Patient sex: M
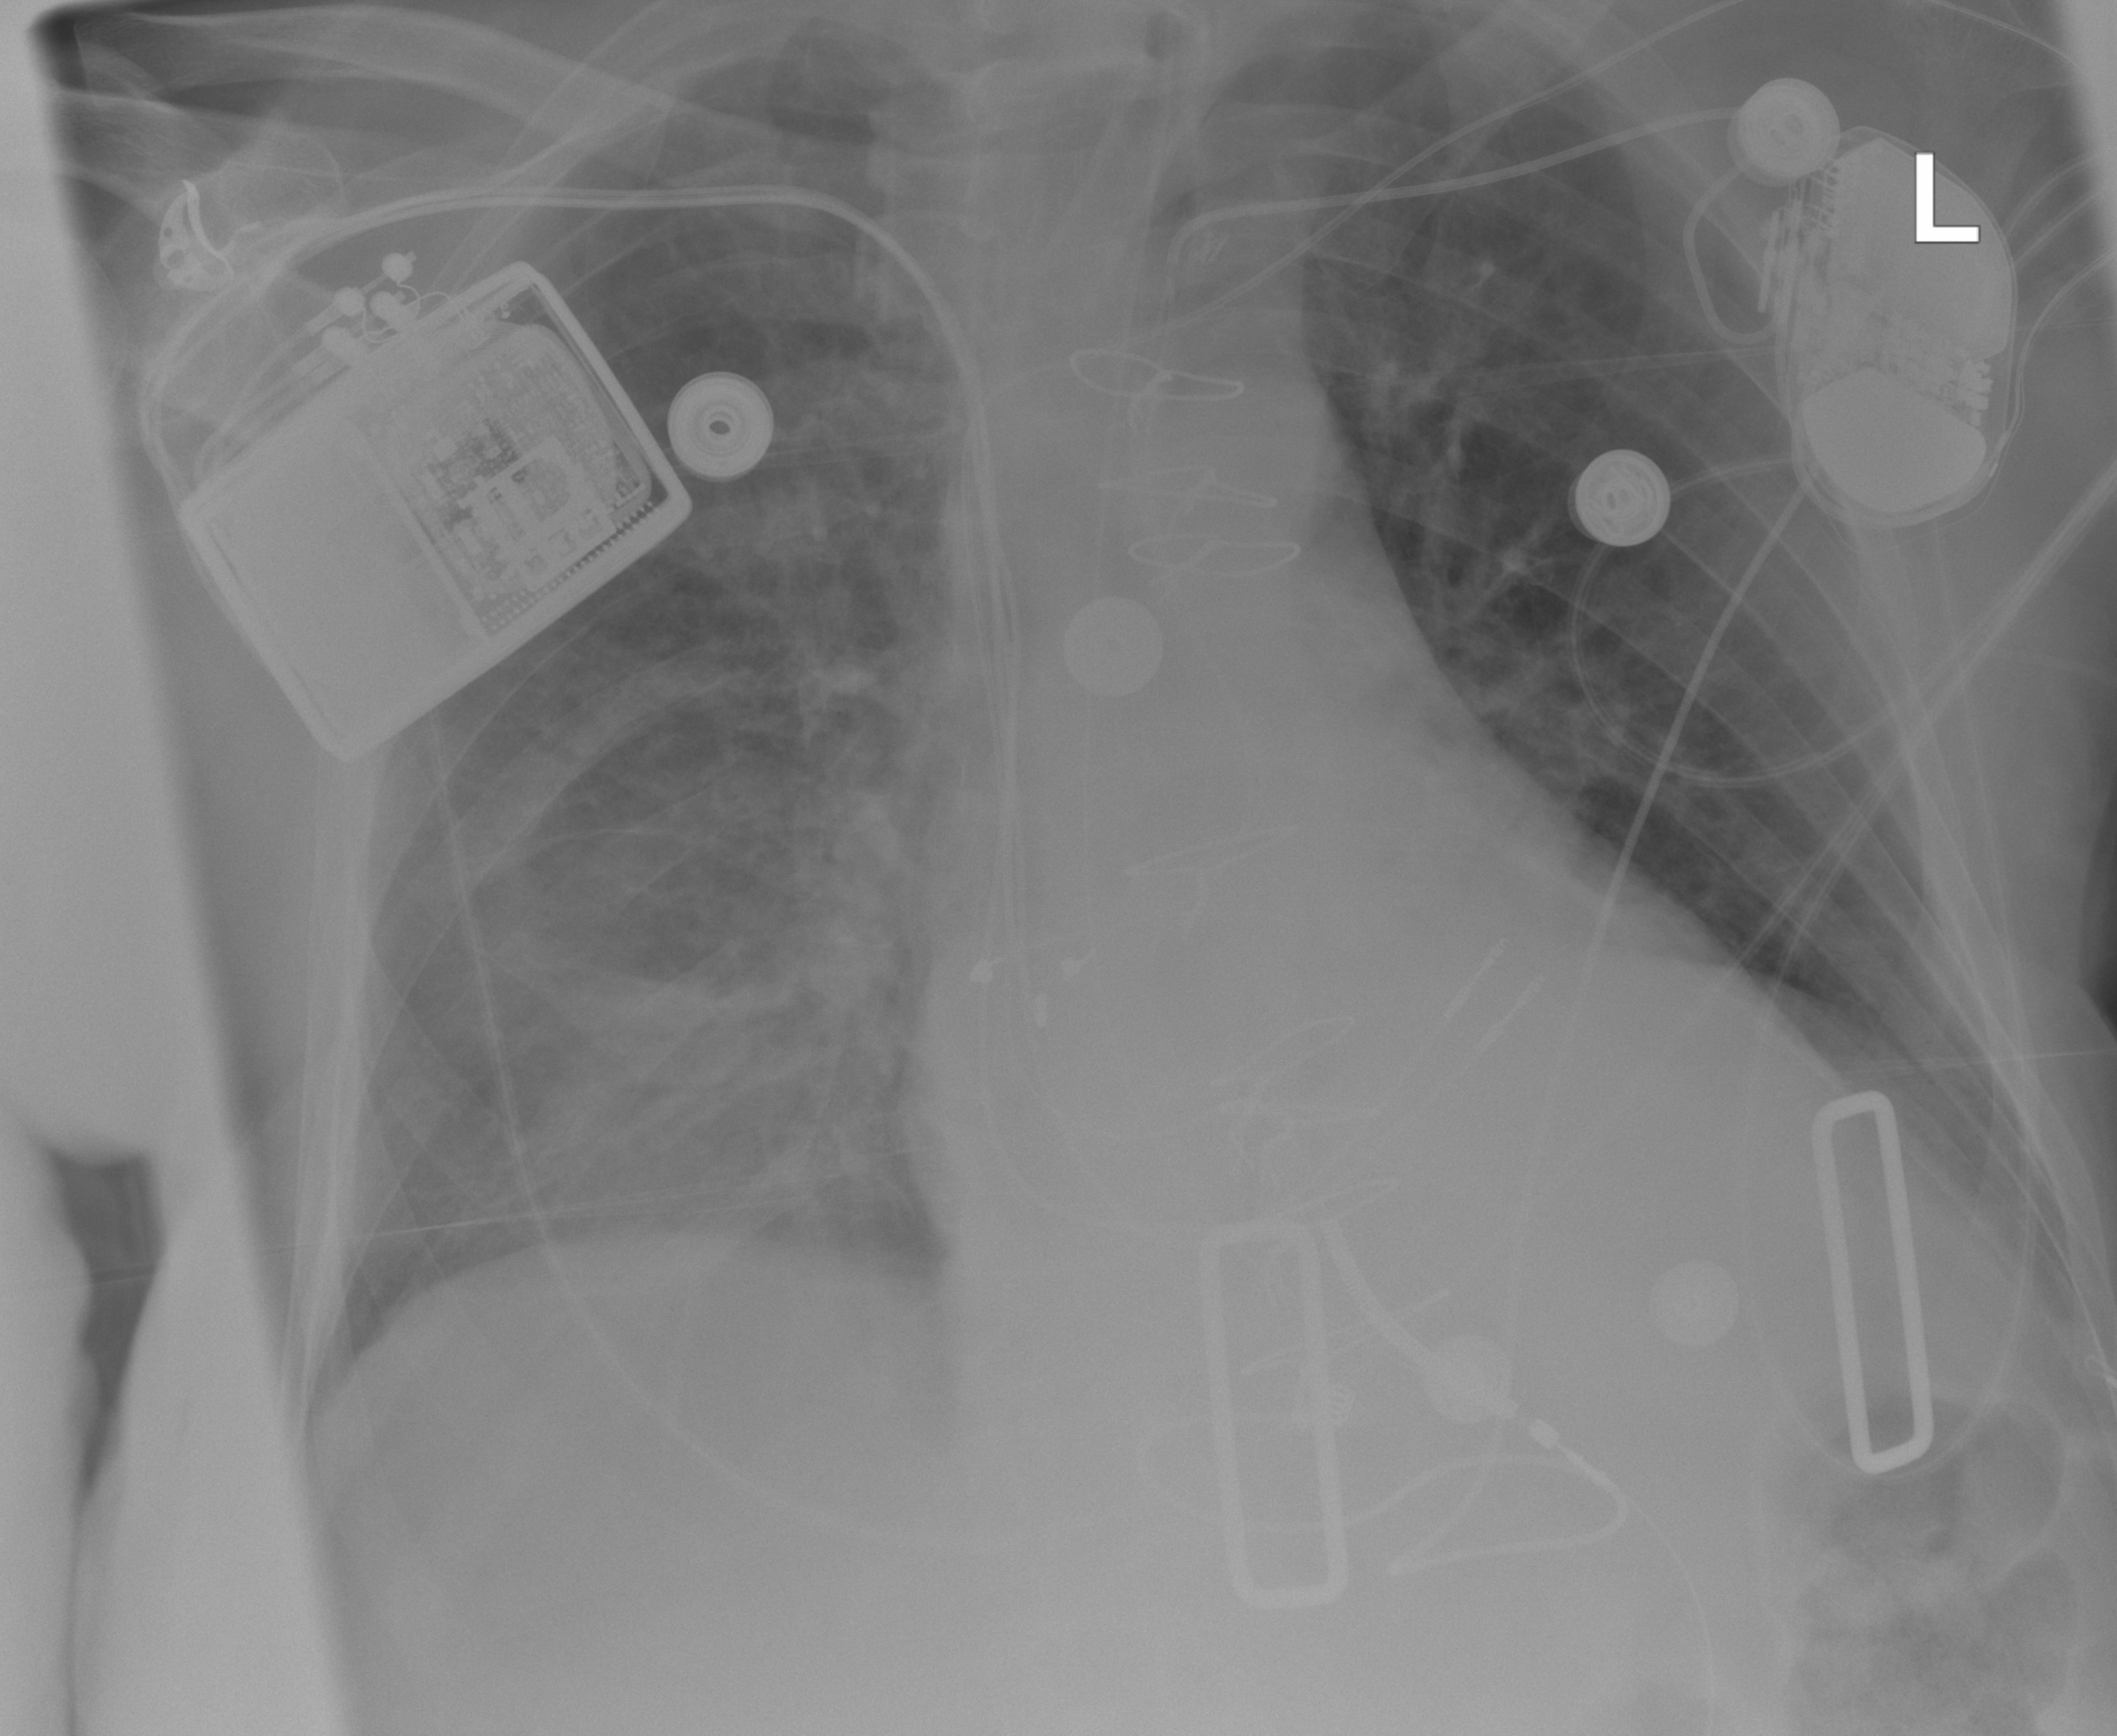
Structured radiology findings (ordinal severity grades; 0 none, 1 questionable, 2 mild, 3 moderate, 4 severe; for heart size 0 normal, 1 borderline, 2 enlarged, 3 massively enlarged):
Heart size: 1
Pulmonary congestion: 2
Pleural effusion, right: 0
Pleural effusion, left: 2
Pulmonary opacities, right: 2
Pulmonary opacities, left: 0
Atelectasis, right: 2
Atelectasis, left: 2